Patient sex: M
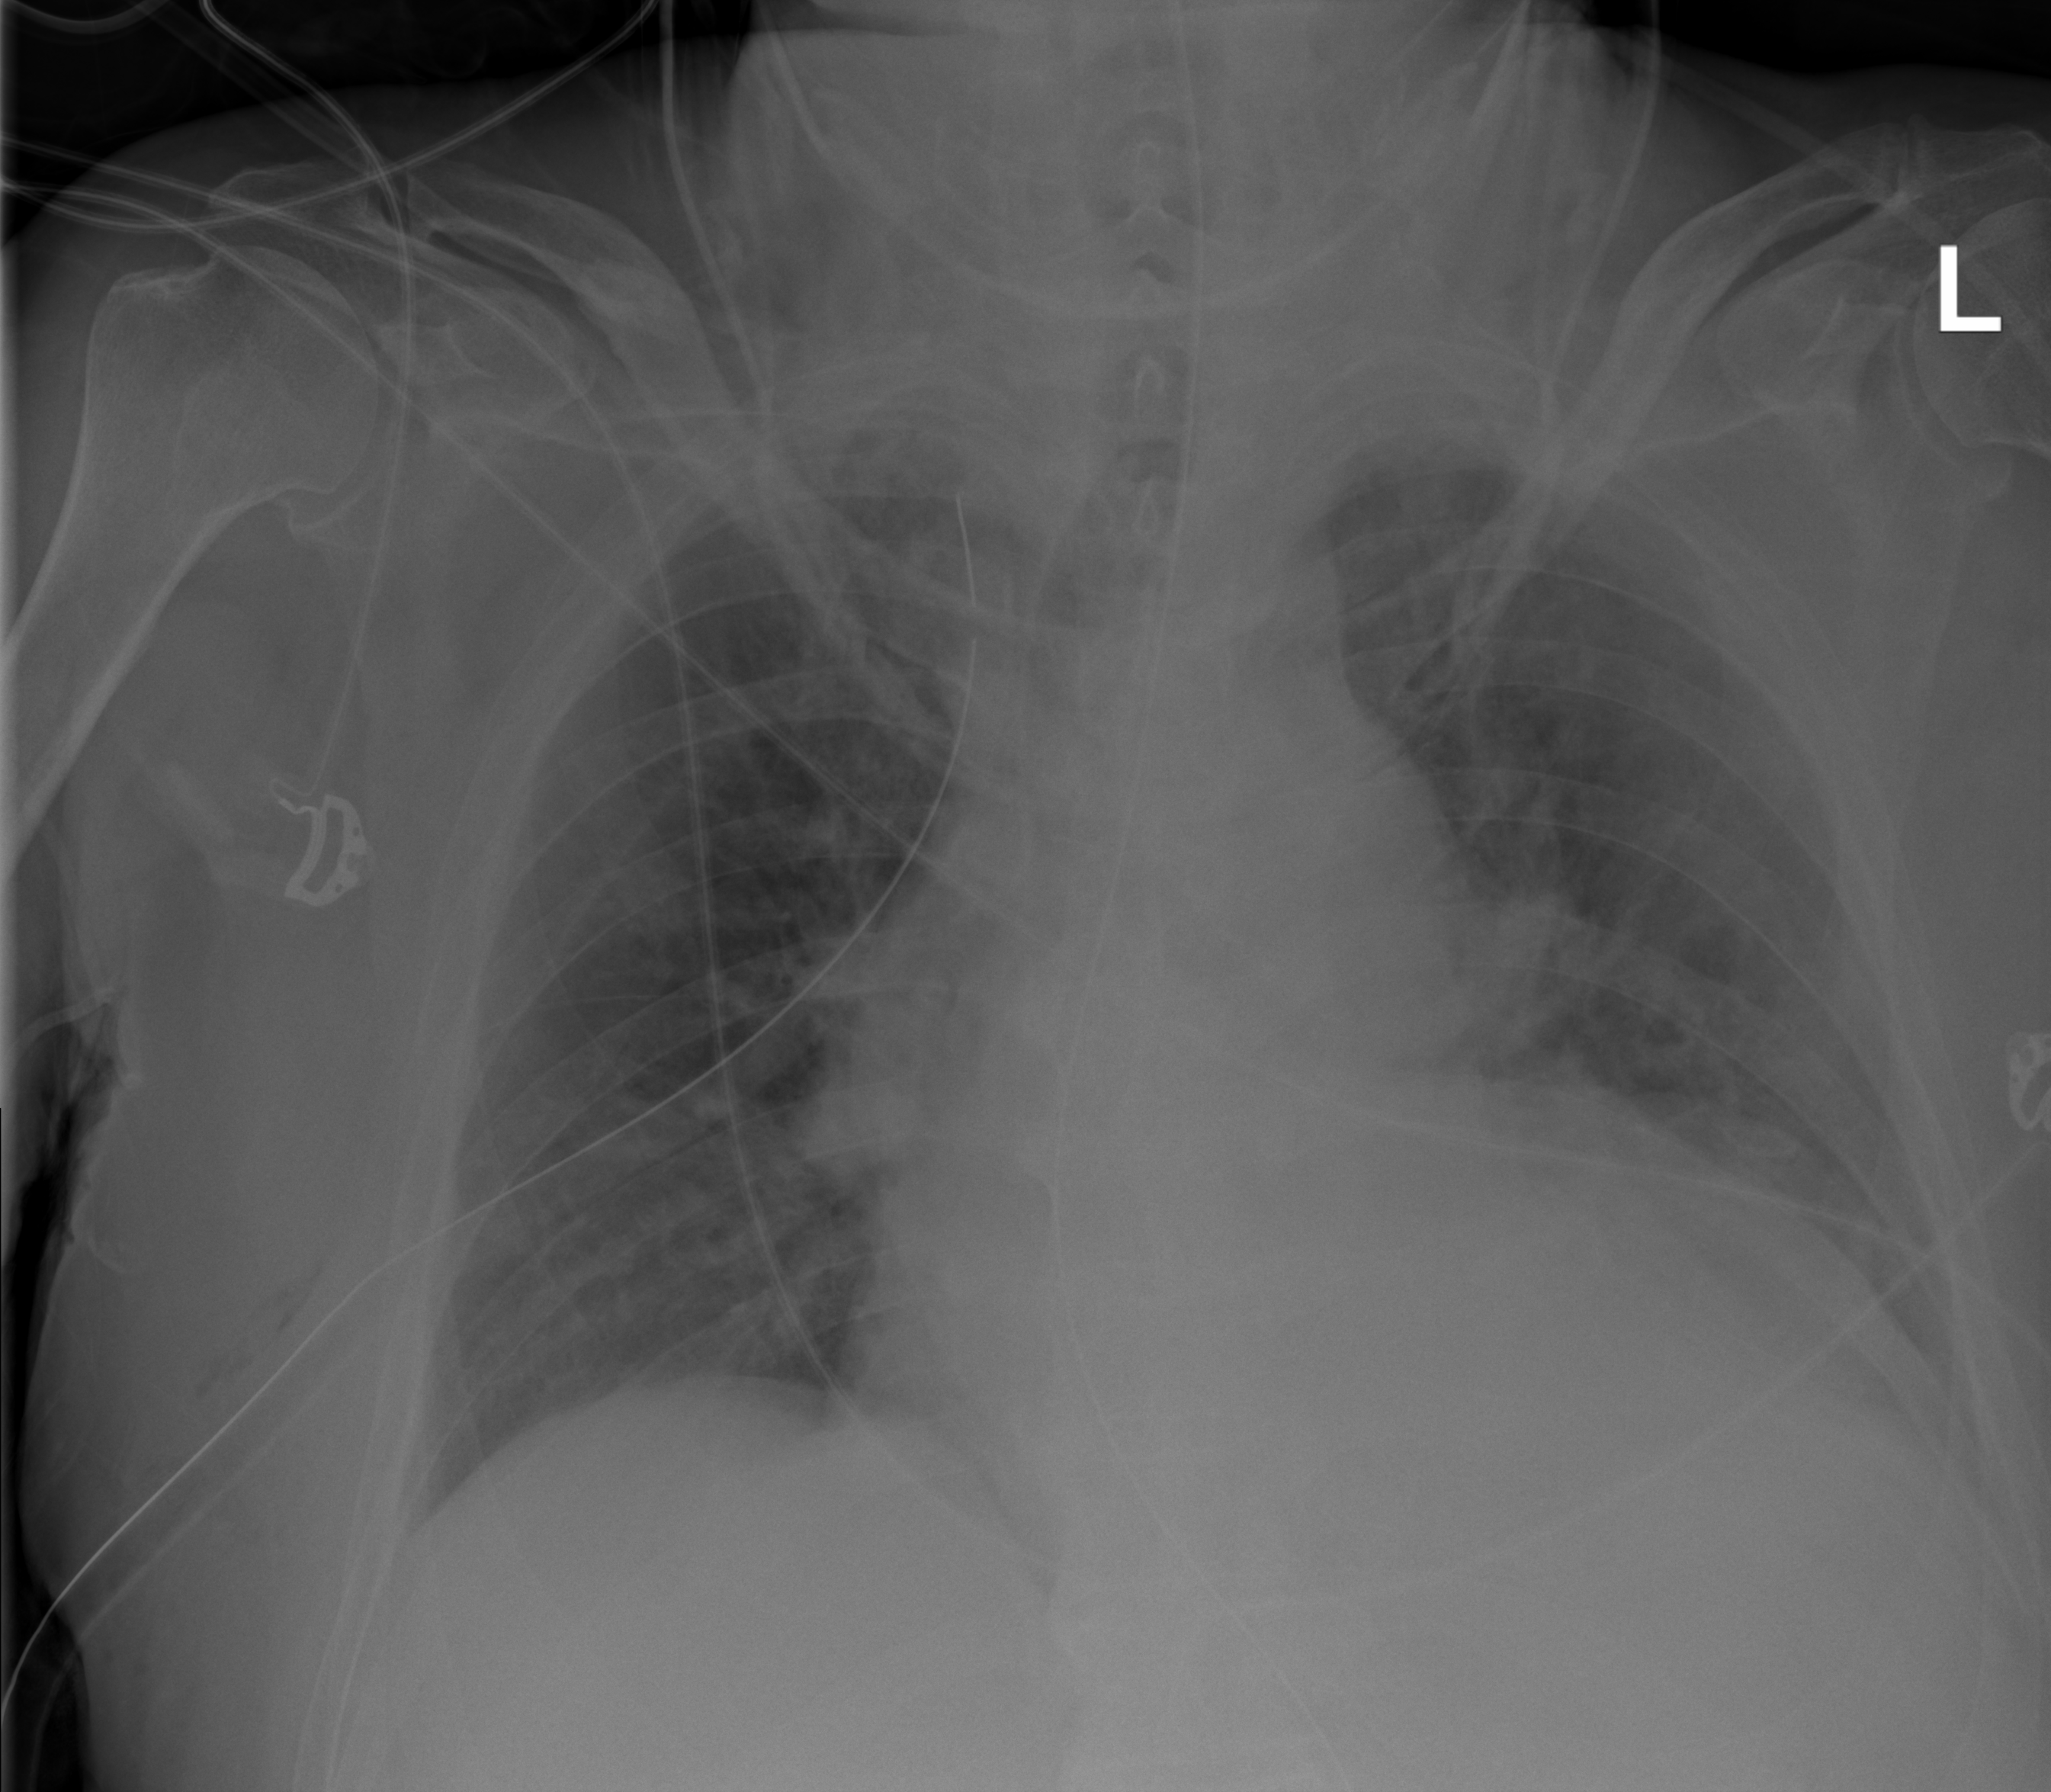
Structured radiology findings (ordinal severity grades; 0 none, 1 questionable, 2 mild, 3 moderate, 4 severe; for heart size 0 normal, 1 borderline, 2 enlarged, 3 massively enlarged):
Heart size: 2
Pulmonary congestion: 2
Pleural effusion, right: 1
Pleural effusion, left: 1
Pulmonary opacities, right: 0
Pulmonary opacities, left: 0
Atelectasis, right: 0
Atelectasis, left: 2